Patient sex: M
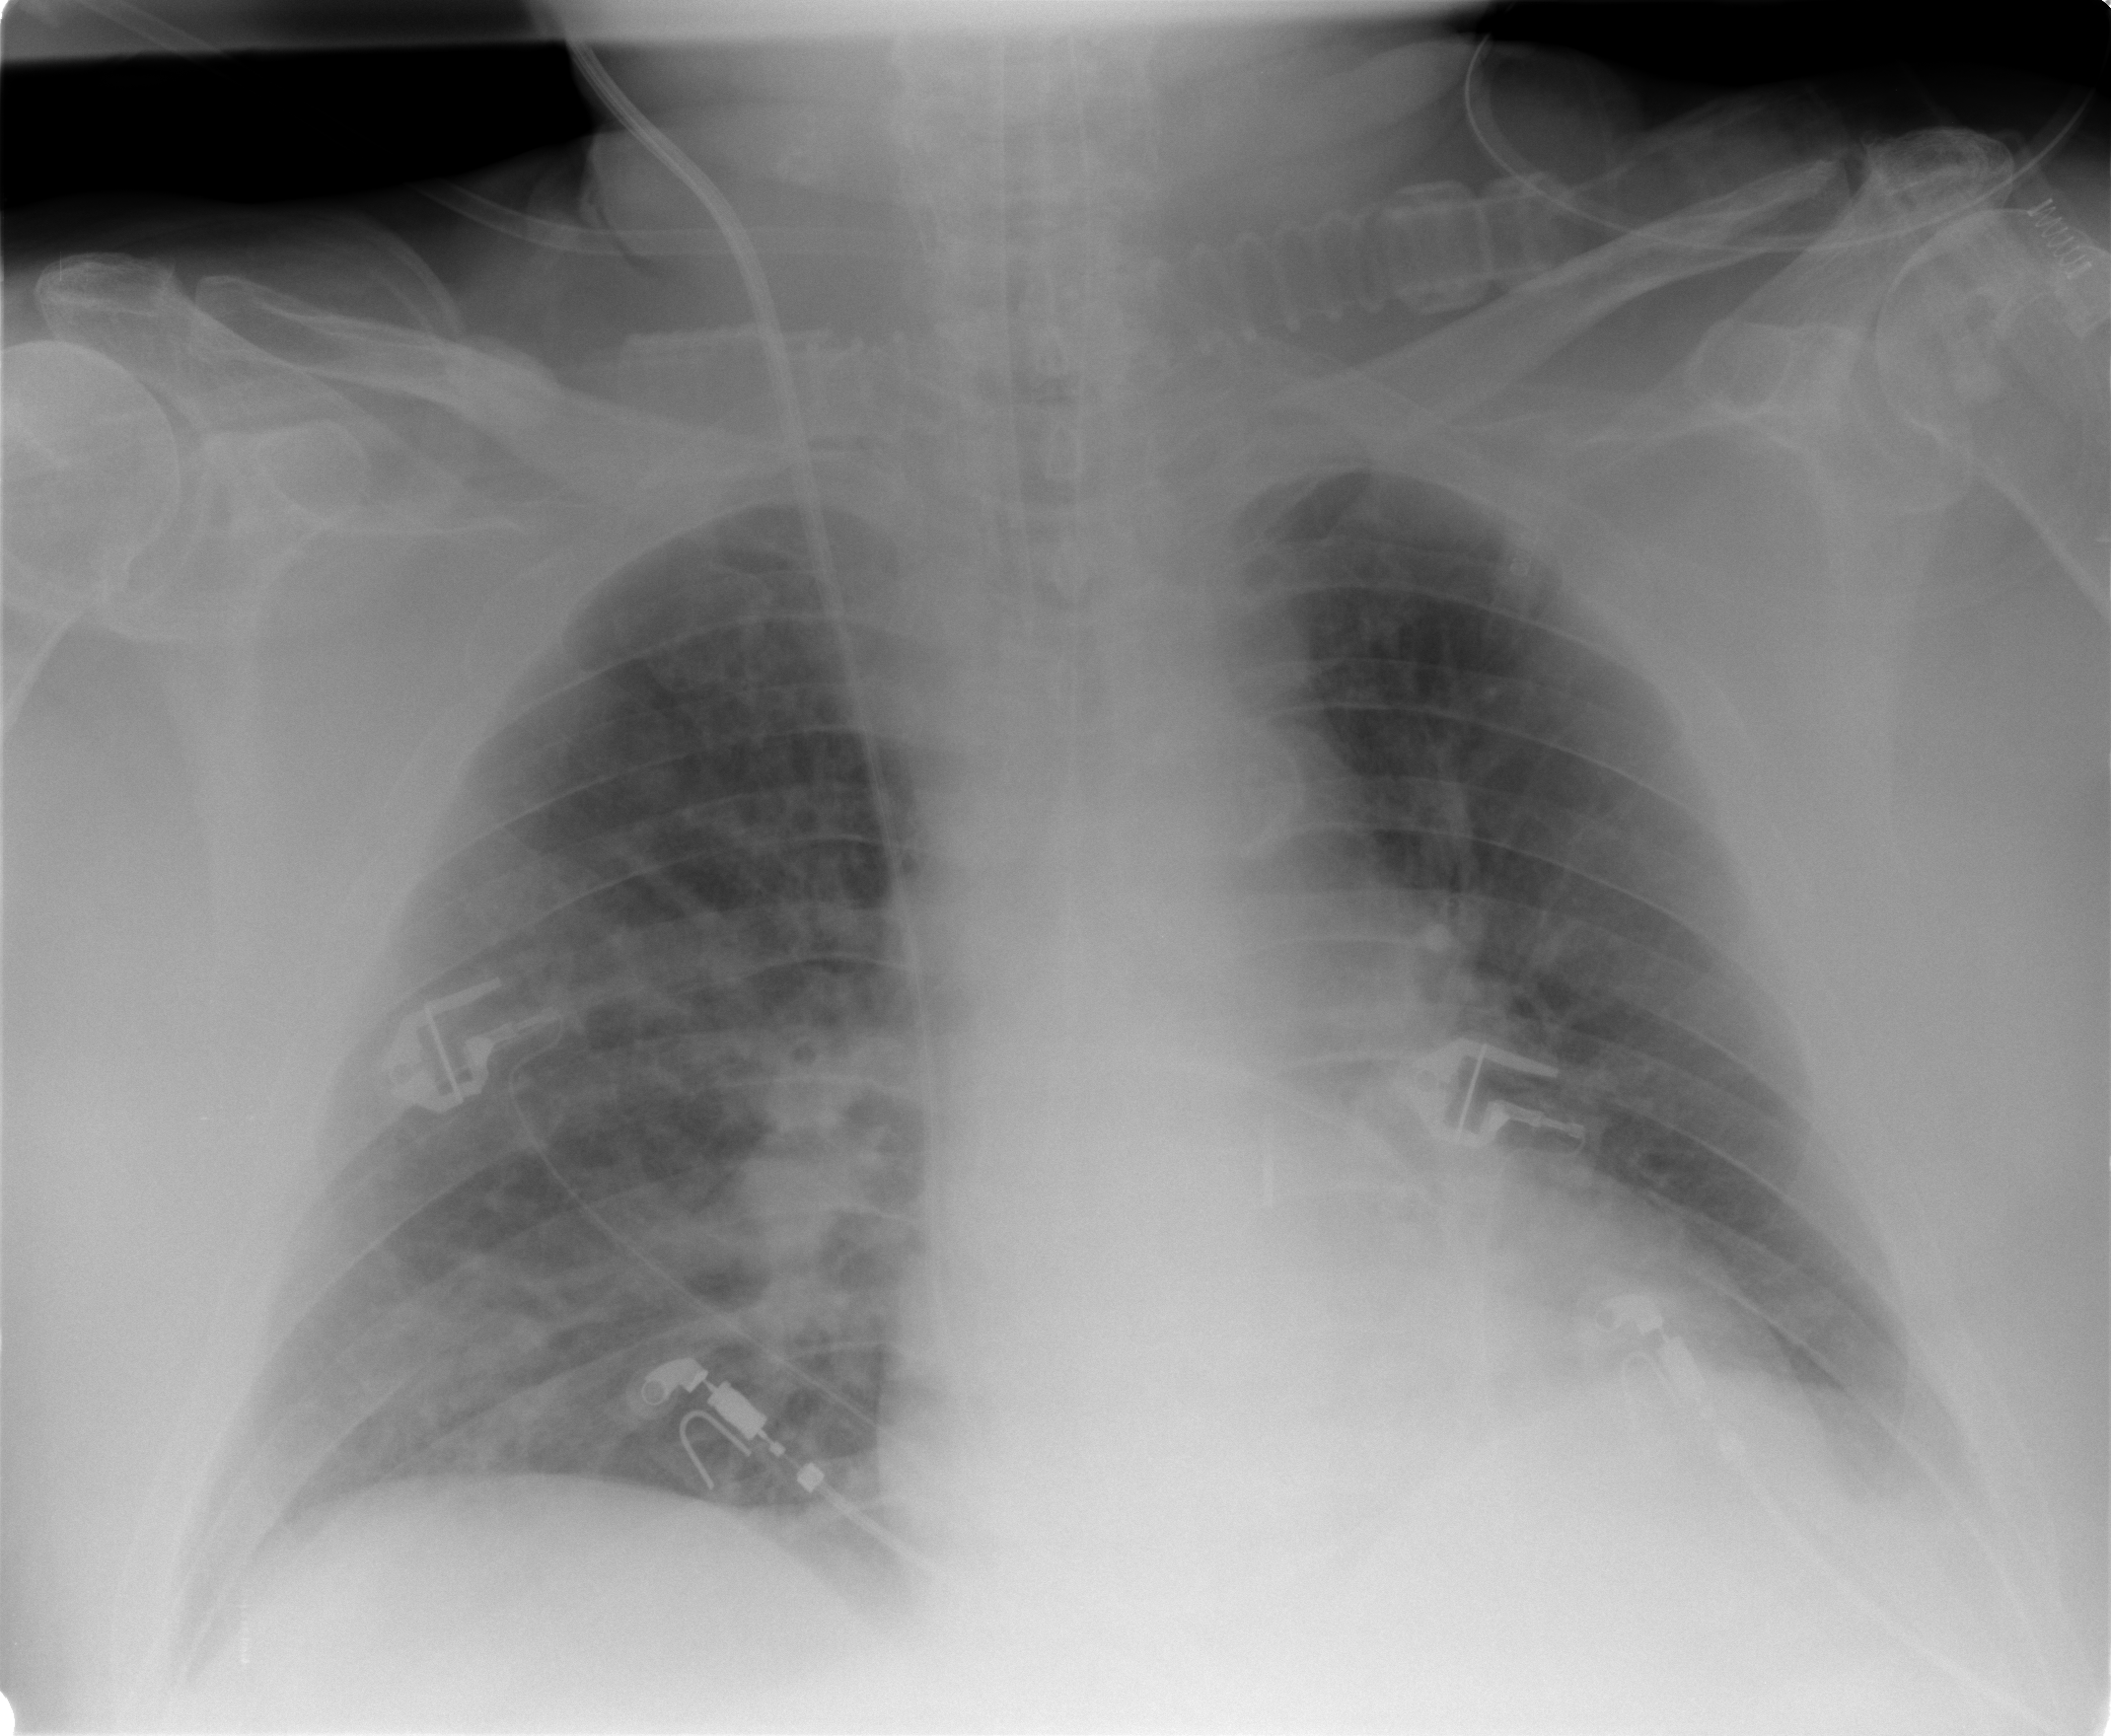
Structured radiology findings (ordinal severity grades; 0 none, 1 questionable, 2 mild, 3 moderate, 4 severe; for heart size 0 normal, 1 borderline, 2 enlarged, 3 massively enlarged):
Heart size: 2
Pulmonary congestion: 2
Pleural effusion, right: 0
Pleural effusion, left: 0
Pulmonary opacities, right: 1
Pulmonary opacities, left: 0
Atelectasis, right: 0
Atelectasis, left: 0